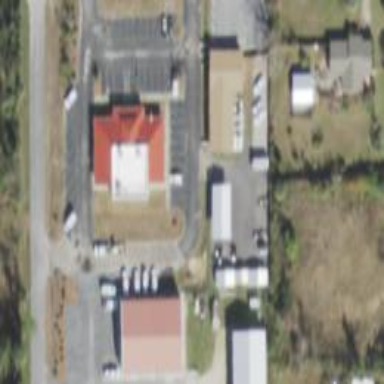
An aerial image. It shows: Community center.